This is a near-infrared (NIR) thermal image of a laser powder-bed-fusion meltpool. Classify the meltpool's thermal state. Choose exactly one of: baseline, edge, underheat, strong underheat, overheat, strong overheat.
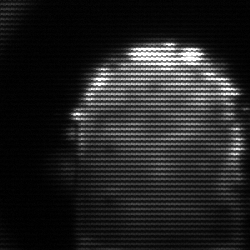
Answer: baseline